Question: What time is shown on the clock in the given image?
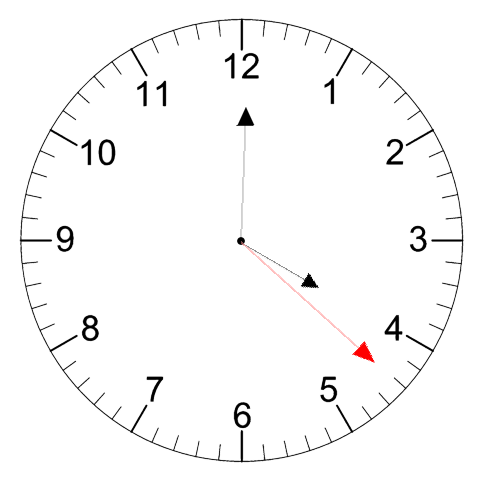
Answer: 04:00:22